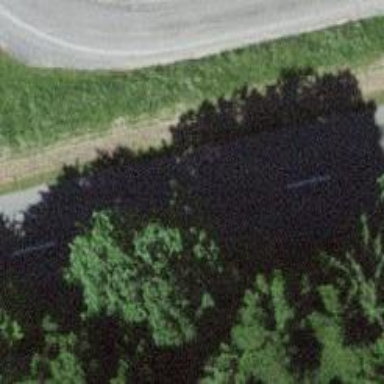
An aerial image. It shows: Tertiary road with asphalt surface.